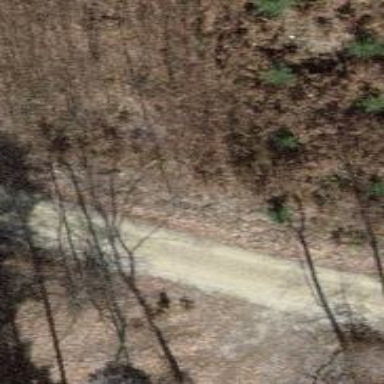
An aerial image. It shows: Gravel track with grade2 quality.